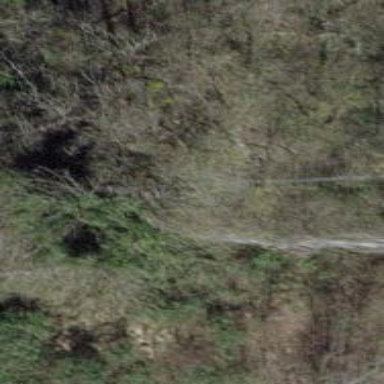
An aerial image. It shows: Single abandoned railway track.